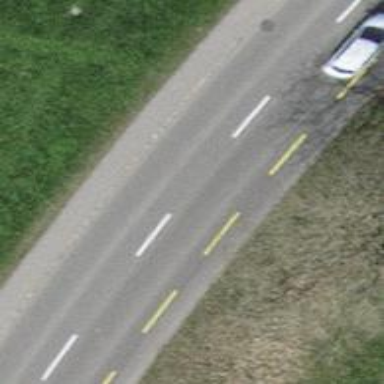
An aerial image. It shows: Asphalt road classified as primary highway.